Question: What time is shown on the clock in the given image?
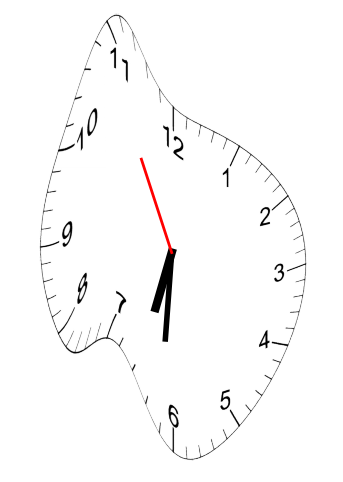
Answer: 06:30:55